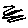
Label: zigzag